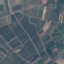
Land use / land cover class: PermanentCrop